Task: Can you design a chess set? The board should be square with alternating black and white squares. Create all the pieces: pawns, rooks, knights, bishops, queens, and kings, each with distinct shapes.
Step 4335:
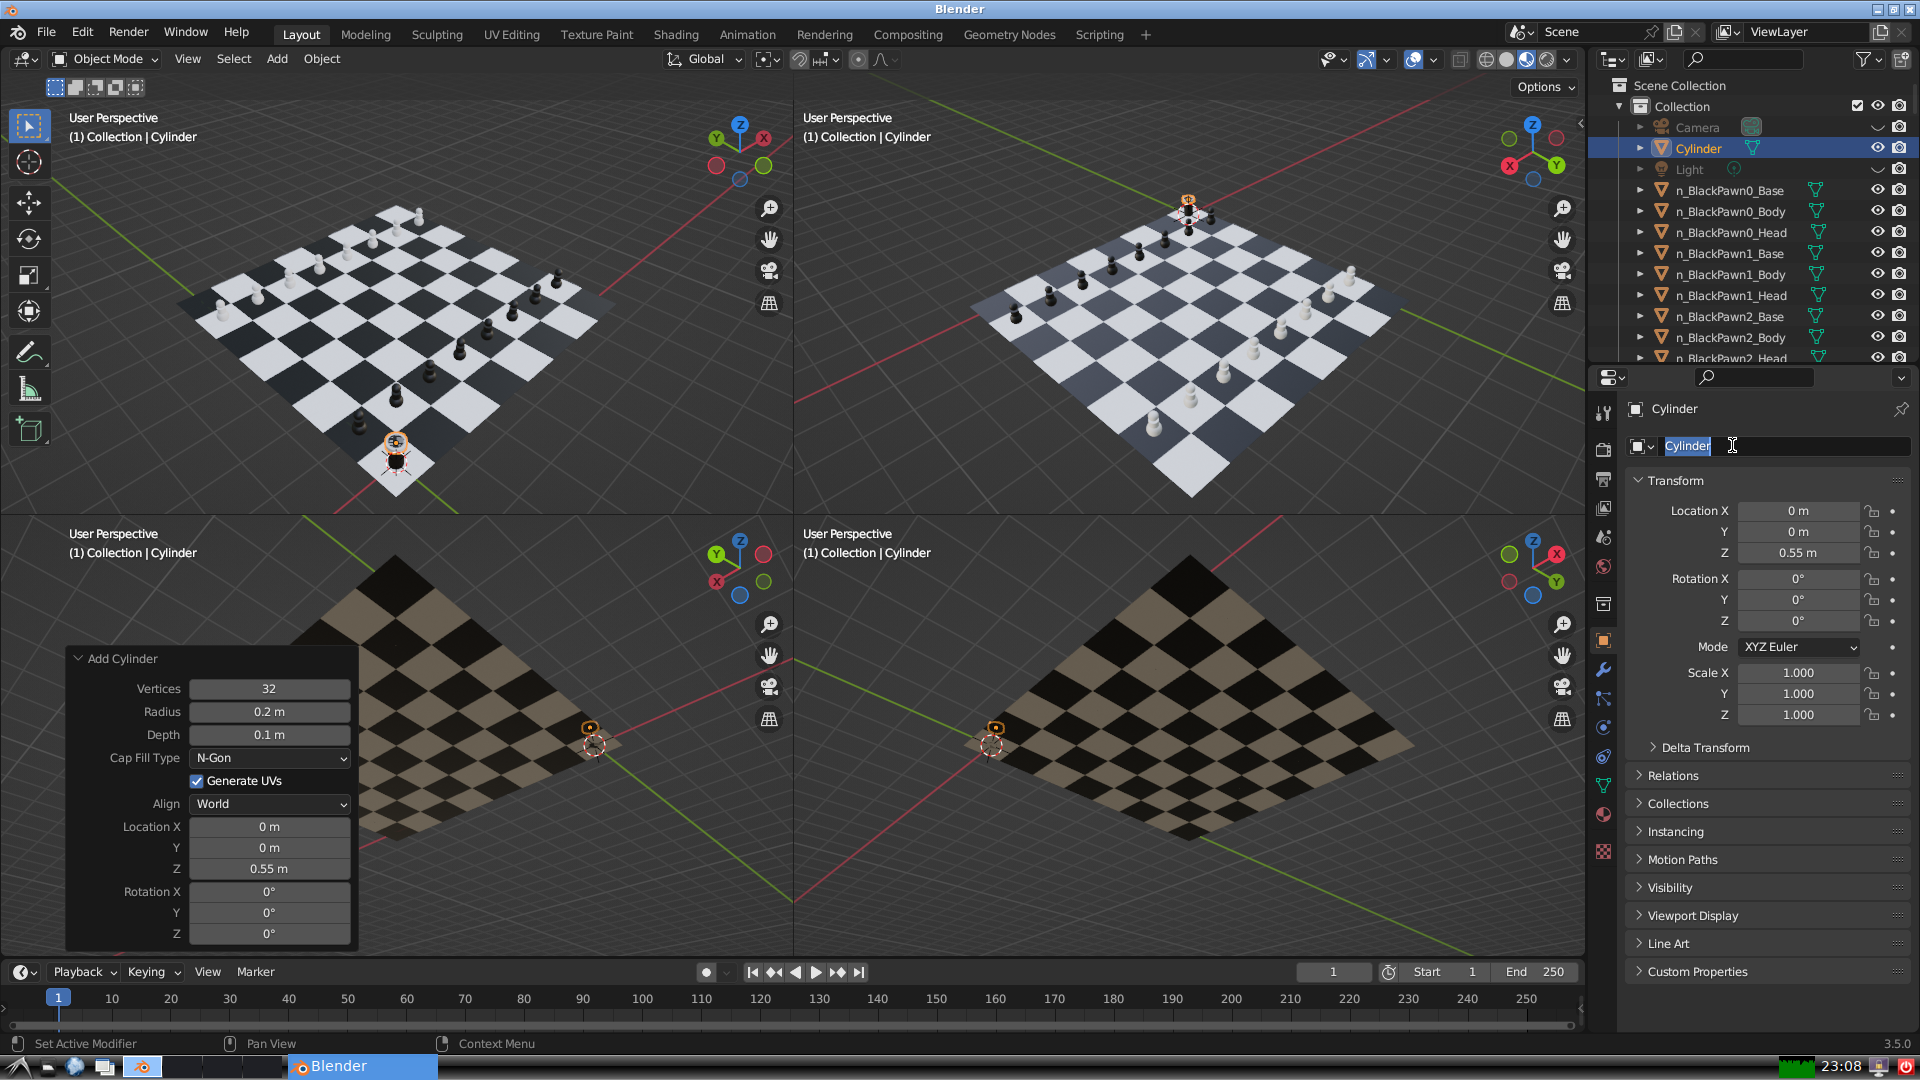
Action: input_text: n_BlackRook0.0_Top